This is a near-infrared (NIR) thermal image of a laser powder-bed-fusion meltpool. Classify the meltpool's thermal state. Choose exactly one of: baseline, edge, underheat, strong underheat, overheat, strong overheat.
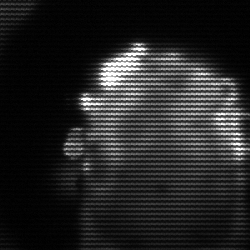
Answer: baseline